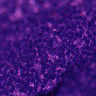
Metastatic tissue present: no